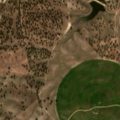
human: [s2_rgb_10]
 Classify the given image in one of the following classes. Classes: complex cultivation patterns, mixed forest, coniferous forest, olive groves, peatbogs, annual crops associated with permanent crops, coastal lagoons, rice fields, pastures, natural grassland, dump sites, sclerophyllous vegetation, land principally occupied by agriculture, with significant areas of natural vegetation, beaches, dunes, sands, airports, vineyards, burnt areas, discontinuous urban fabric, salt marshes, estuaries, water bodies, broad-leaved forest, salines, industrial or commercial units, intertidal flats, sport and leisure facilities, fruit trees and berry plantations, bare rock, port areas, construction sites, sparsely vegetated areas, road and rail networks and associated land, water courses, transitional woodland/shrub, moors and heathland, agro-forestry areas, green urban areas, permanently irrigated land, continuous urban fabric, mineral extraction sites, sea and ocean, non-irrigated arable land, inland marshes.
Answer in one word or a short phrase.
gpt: non-irrigated arable land, permanently irrigated land, agro-forestry areas